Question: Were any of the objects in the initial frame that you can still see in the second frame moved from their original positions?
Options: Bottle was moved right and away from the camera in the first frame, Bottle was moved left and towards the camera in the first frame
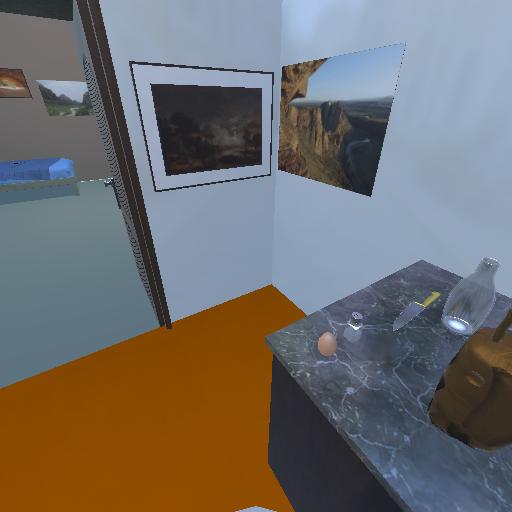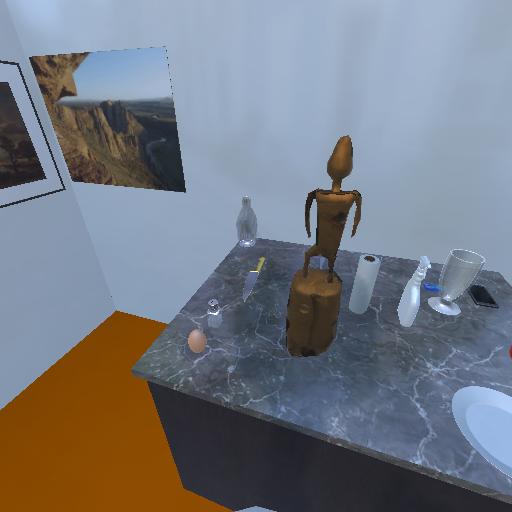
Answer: Bottle was moved right and away from the camera in the first frame